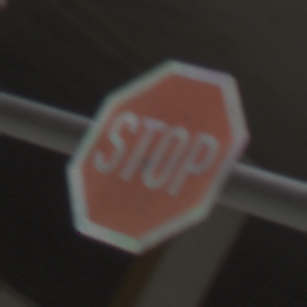
Verkehrszeichen: Stop
Umgebung: Roofed, Urban
Tageszeit: Midday
Wetter: Overcast
Licht: Artificial
Jahreszeit: NotSpecified
Kontrast: MediumContrast